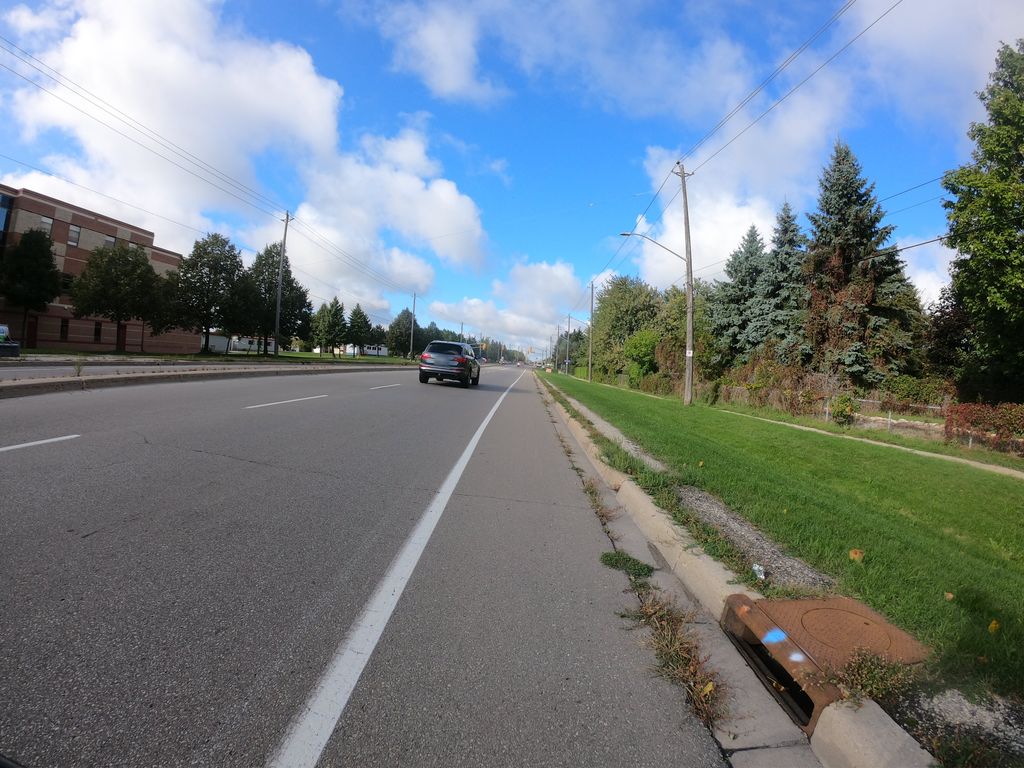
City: kitchener-waterloo